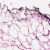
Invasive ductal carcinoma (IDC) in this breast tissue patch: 0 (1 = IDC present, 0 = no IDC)